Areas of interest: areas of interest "Parking Lot"
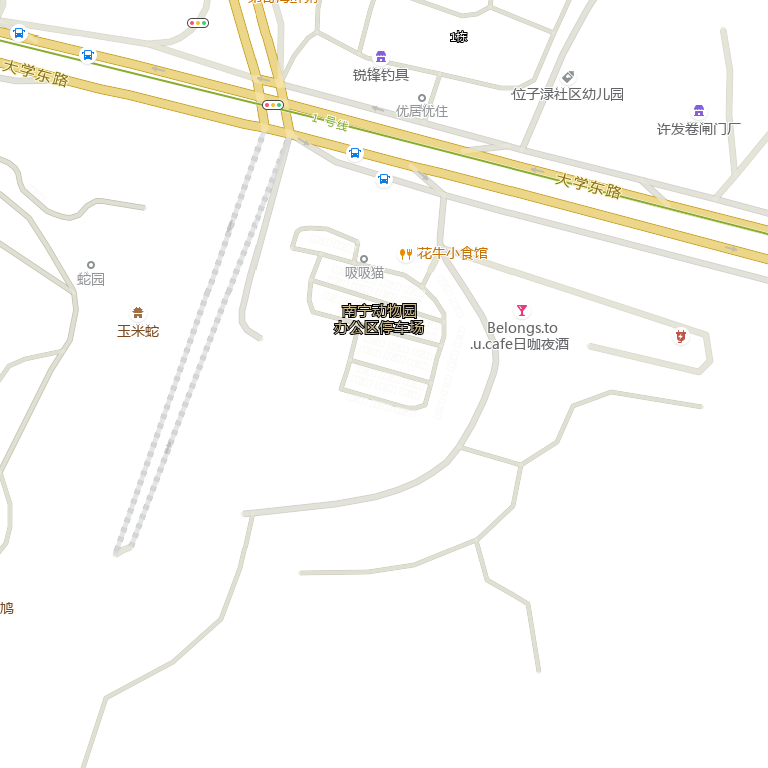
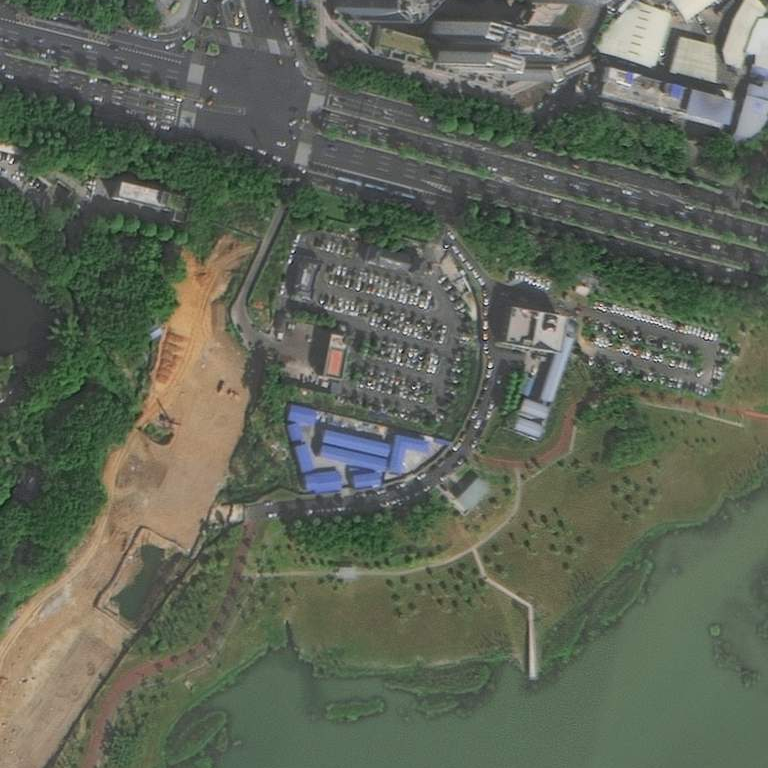